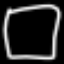
Label: square